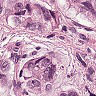
Metastatic tissue present: yes